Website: apple
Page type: review-order
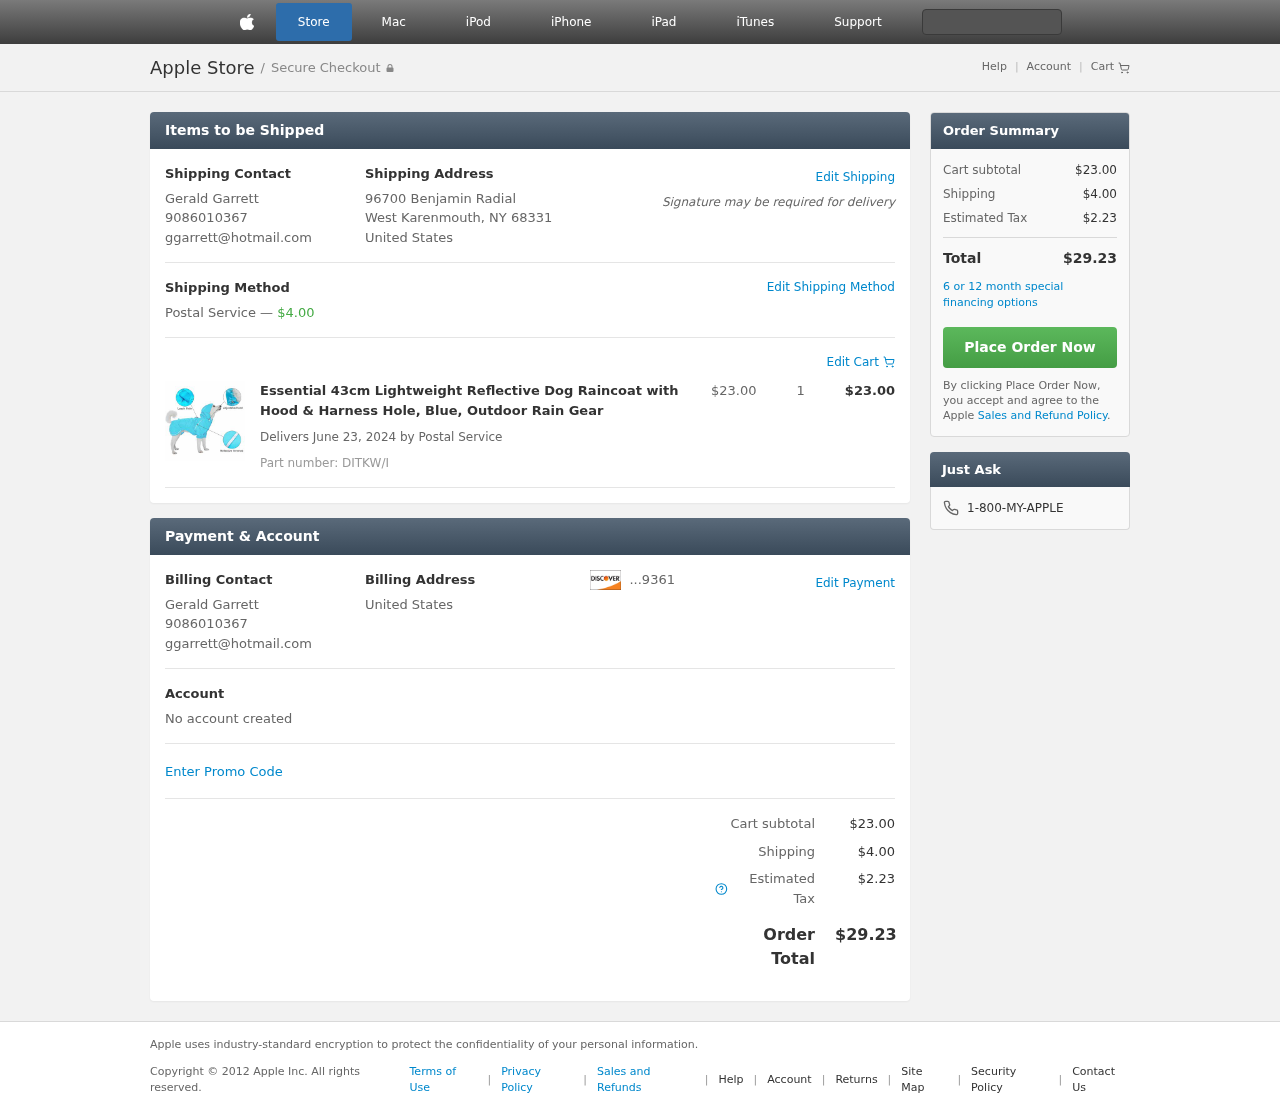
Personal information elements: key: PII_CARD_LAST4
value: ...9361
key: PII_CITY_STATE_ZIP
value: West Karenmouth, NY 68331
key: PII_COUNTRY
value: United States
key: PII_EMAIL
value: ggarrett@hotmail.com
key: PII_EMAIL2
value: ggarrett@hotmail.com
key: PII_FULLNAME
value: Gerald Garrett
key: PII_FULLNAME2
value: Gerald Garrett
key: PII_PHONE
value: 9086010367
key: PII_PHONE2
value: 9086010367
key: PII_STREET
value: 96700 Benjamin Radial
Product elements: key: PRODUCT1_NAME
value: Essential 43cm Lightweight Reflective Dog Raincoat with Hood & Harness Hole, Blue, Outdoor Rain Gear
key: PRODUCT1_PRICE
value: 23
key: PRODUCT1_QUANTITY
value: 1
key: PRODUCT1_TOTAL
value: $23.00
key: PRODUCT_PART_NUMBER
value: DITKW/I
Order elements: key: ORDER_SHIPPING_COST
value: $4.00
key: ORDER_DELIVERY_DATE
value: Delivers June 23, 2024 by Postal Service
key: ORDER_SUBTOTAL
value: $23.00
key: ORDER_TAX
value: $2.23
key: ORDER_TOTAL
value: $29.23